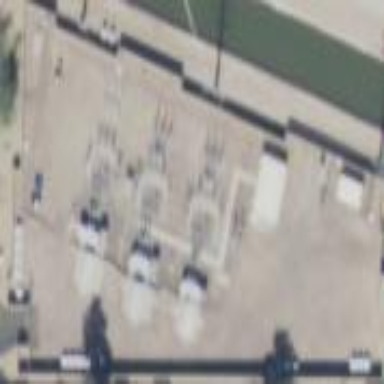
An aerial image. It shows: Outdoor power substation at the distribution level with surrounding wall barrier.